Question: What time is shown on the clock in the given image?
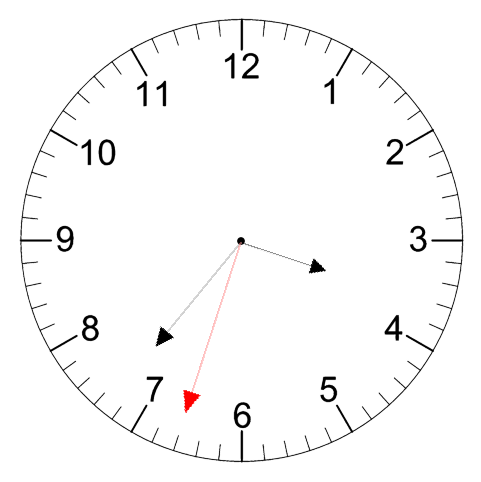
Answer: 03:36:33